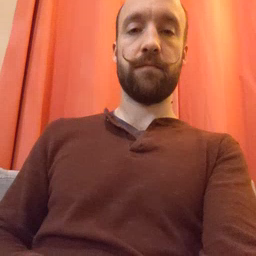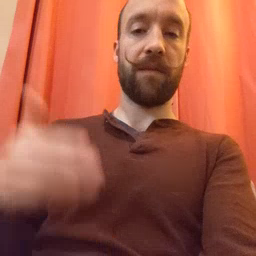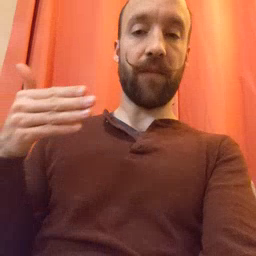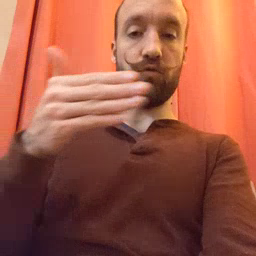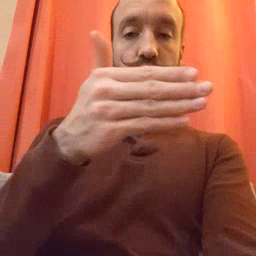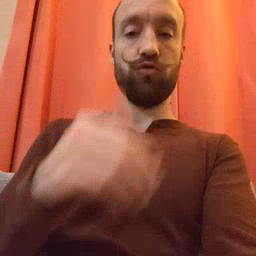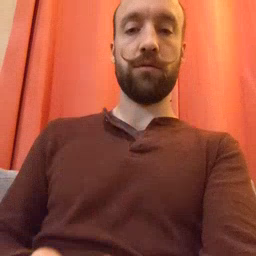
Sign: fish